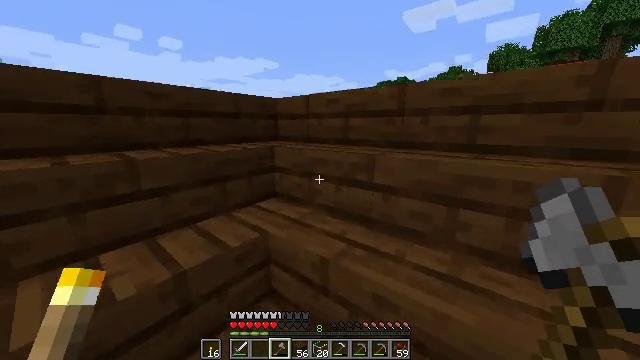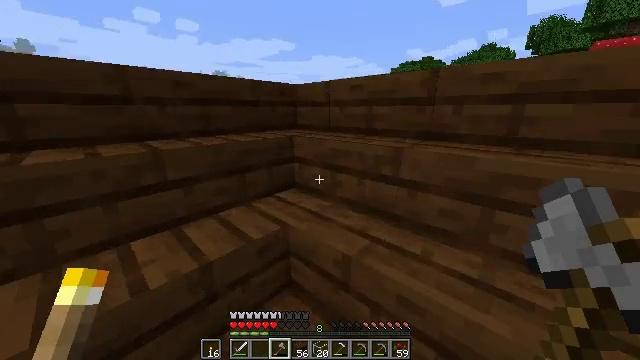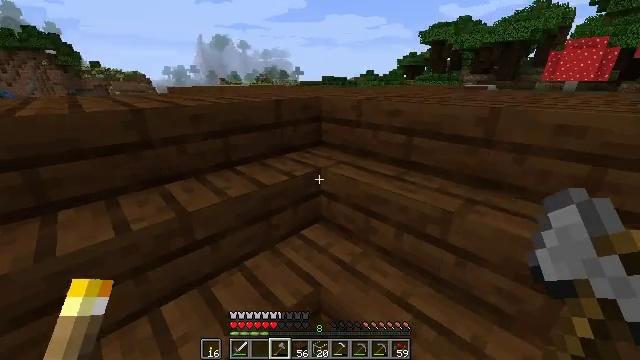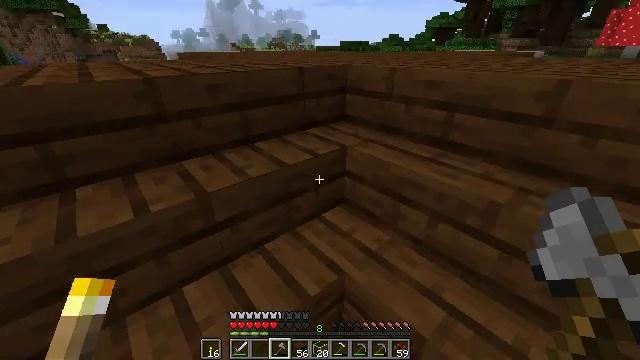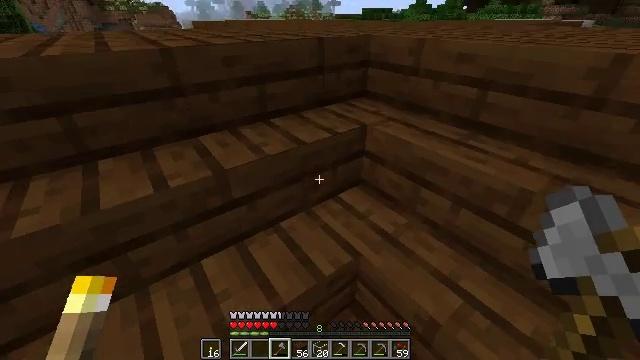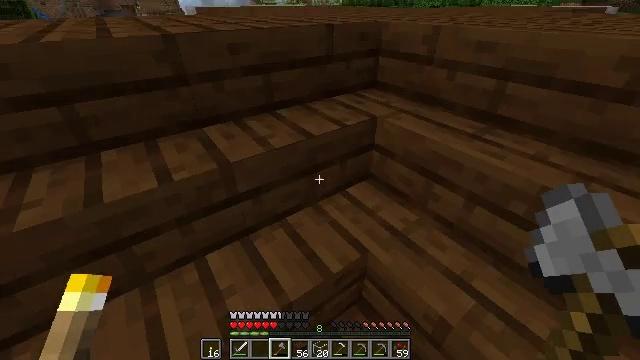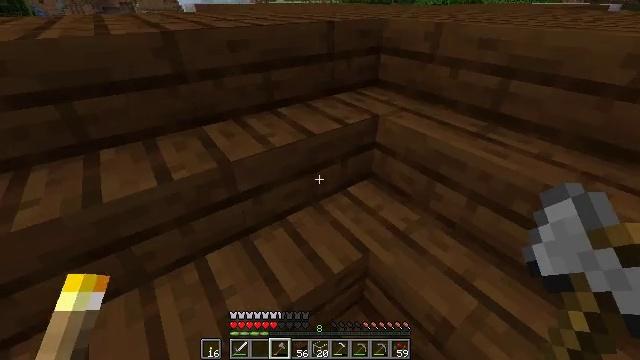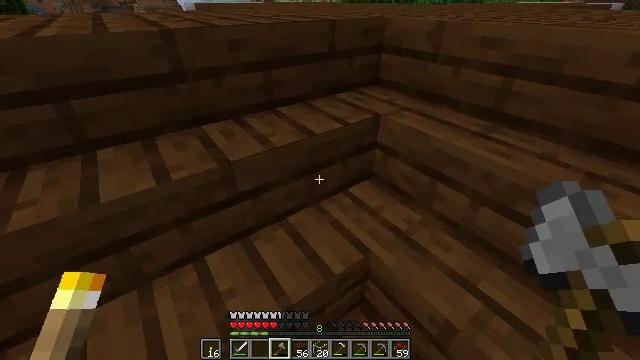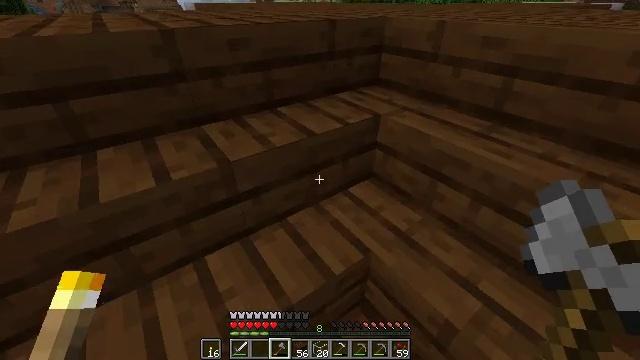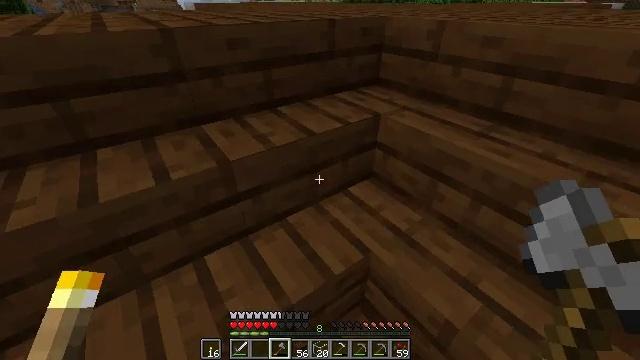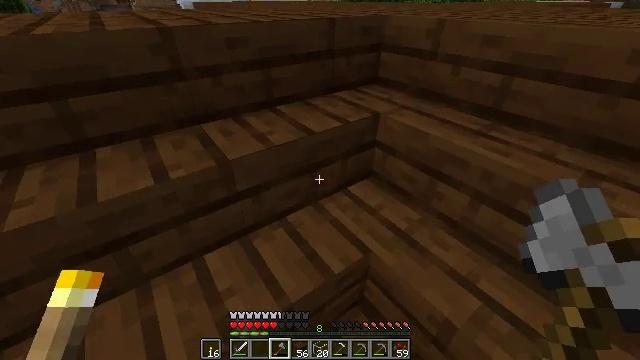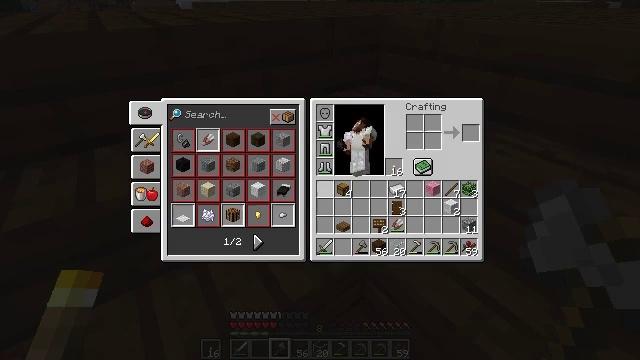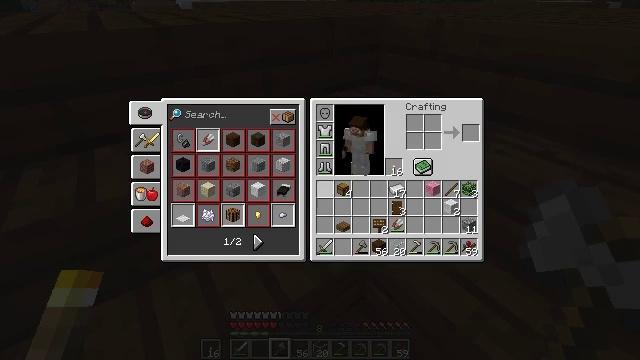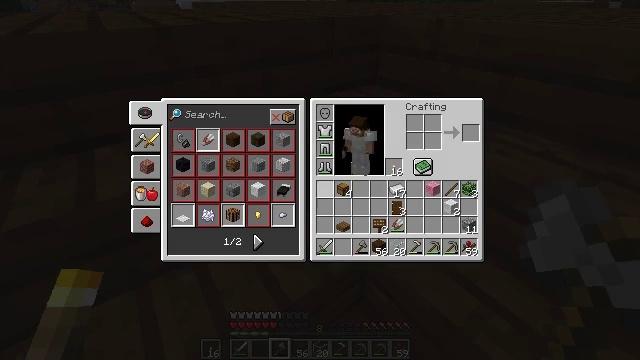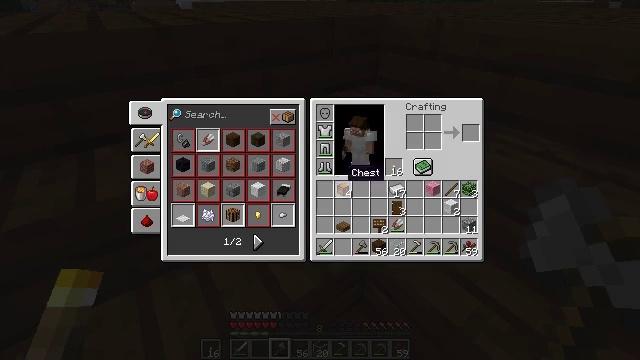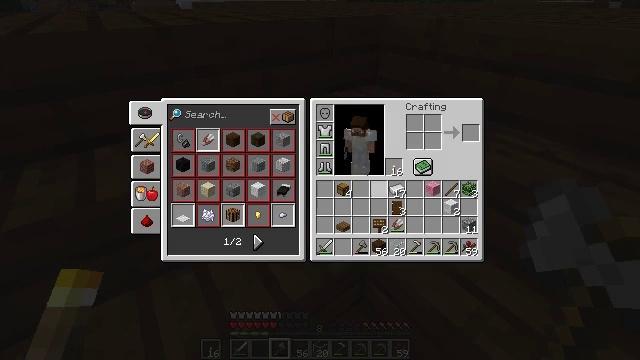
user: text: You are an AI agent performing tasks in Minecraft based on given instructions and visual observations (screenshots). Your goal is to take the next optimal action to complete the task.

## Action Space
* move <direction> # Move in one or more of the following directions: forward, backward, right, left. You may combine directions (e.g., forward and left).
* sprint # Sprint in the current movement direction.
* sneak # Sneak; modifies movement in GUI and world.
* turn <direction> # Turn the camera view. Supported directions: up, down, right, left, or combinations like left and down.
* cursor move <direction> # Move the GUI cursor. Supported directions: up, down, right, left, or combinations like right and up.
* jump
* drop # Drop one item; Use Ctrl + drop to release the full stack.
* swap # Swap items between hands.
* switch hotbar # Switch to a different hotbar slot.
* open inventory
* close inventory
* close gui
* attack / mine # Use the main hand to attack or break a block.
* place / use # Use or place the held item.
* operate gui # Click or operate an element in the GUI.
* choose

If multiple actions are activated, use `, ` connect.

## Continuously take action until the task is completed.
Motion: motion action
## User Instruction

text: Take cobblestone to craft a cobblestone slab.
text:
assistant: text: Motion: move forward, turn left and down, jump
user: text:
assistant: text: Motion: turn left and down
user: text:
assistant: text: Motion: turn left and down
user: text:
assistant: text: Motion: turn left and down
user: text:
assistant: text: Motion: turn left and down
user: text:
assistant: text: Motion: no_op
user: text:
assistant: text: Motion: no_op
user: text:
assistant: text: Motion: no_op
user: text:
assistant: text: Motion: no_op
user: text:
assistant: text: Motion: no_op
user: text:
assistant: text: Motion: open inventory
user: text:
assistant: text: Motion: open inventory
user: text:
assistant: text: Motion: open inventory
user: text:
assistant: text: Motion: cursor move right
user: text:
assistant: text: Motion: cursor move right
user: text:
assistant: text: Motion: cursor move right and down
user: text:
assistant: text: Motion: cursor move right
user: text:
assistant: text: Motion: cursor move right
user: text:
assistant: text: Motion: no_op
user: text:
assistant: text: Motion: no_op
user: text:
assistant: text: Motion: no_op
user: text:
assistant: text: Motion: no_op
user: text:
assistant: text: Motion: no_op
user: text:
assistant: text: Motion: no_op
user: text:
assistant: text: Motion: no_op
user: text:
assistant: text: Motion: no_op
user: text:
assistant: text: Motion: no_op
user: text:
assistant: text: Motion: no_op
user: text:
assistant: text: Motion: no_op
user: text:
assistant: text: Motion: no_op